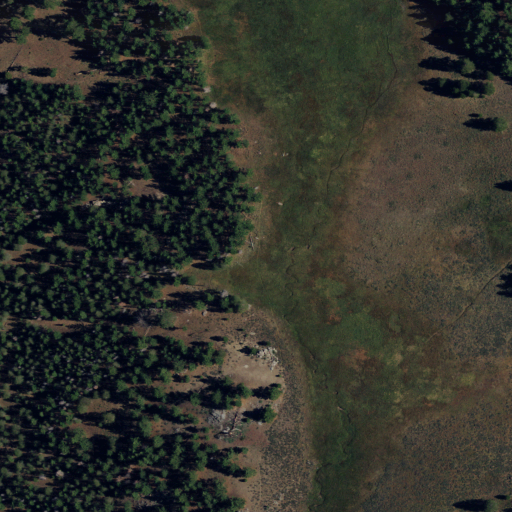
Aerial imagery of plain(s) in California named Hooker Meadow containing evergreen forest, herbaceous wetlands, and shrub